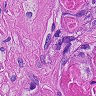
Metastatic tissue present: yes